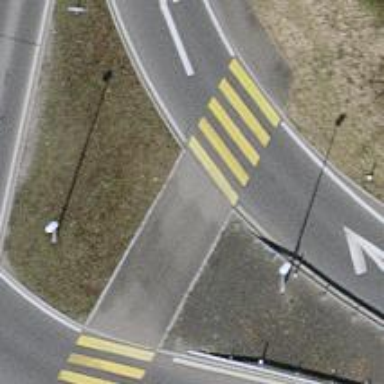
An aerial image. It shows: Uncontrolled zebra crossing on the road.